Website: bh-photo
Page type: payment
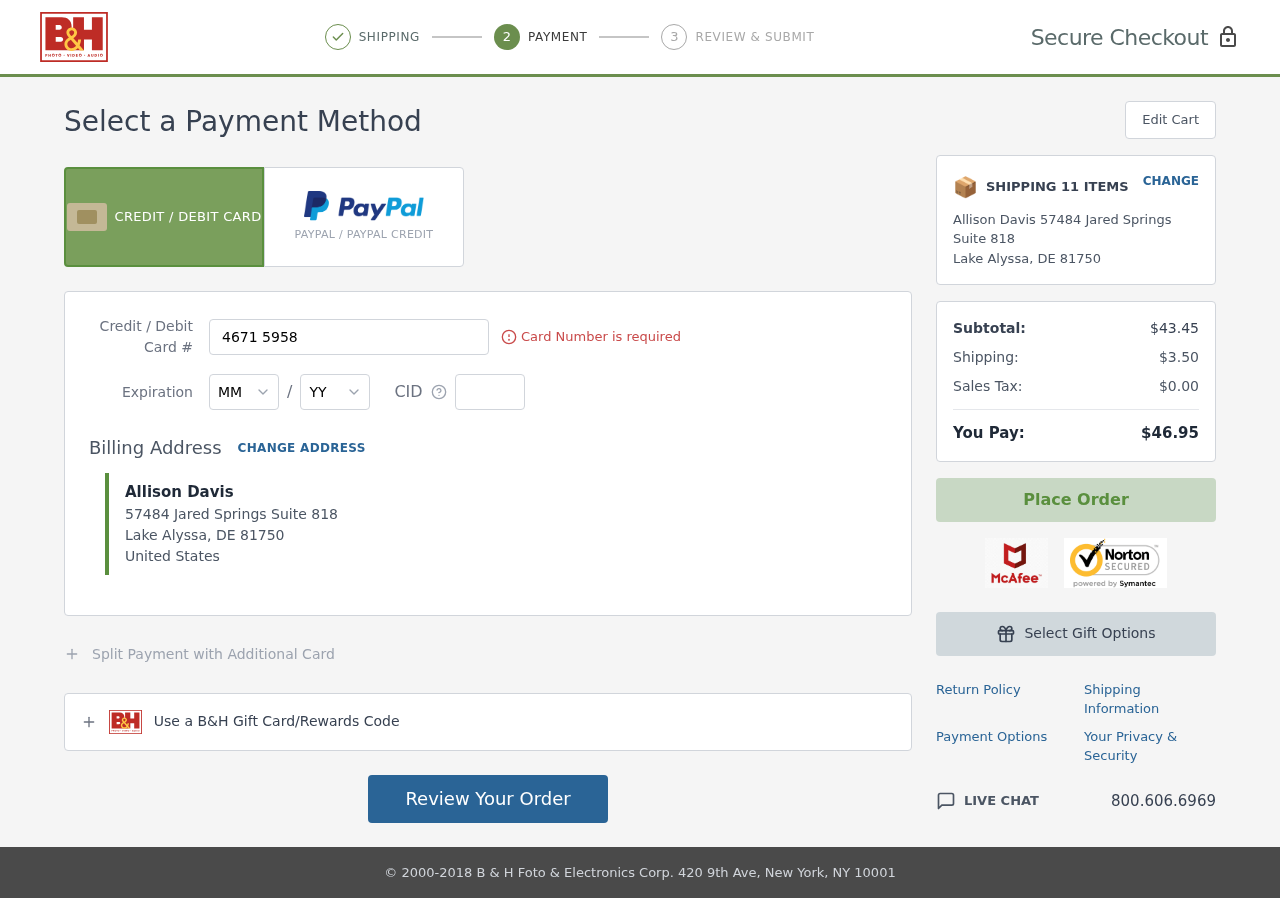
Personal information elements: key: PII_CARD_CVV
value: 827
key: PII_CARD_EXPIRY_MONTH
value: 11
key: PII_CARD_EXPIRY_YEAR
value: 29
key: PII_CARD_NUMBER
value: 4671 5958 7501 2840
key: PII_CITY
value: Lake Alyssa
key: PII_COUNTRY
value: United States
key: PII_FULLNAME
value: Allison Davis
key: PII_POSTCODE
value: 81750
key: PII_STATE_ABBR
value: DE
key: PII_STREET
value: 57484 Jared Springs Suite 818
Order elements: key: ORDER_NUM_ITEMS
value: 11
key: ORDER_SUBTOTAL
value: $43.45
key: ORDER_SHIPPING_COST
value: $3.50
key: ORDER_TAX
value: $0.00
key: ORDER_TOTAL
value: $46.95